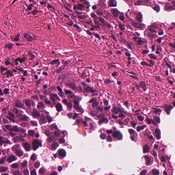
Tumor epithelial tissue: yes
Tumor-associated stroma tissue: yes
Normal tissue: no